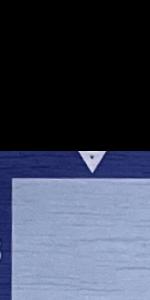
Label: Empty